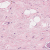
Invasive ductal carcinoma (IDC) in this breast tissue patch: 0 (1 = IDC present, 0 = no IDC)